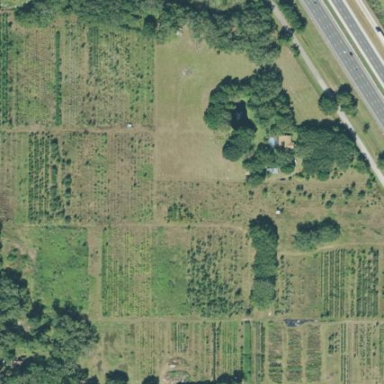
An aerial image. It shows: Plant nursery cultivating trees.